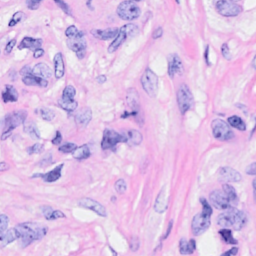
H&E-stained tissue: Breast